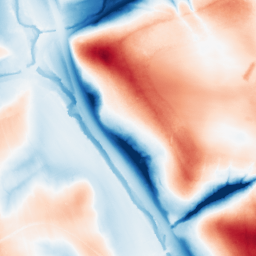
Category: trend_removal
Decomposition family: local_polynomial
Decomposition parameters: window_size: 101
degree: 3
Upsampling method: regularized
Upsampling parameters: scale: 2
lambda_reg: 0.01
Upsampling scale: 2